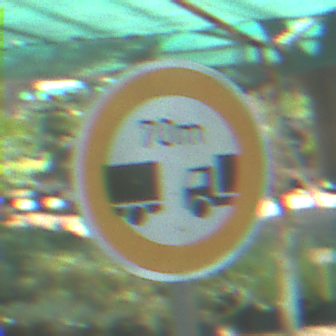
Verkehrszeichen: VerbotUnterschreitenMindestabstand
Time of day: MorningAfternoon
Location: Roofed (Special)
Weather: PartlyCloudy
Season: NotSpecified
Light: Natural